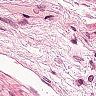
Metastatic tissue present: no